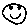
Label: smiley face